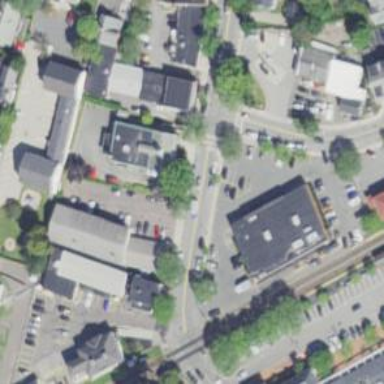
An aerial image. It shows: Post office.